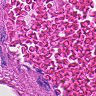
Metastatic tissue present: no